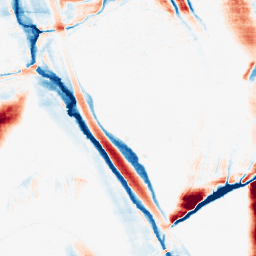
Category: morphological
Decomposition family: morphological_ellipse
Decomposition parameters: operation: average
width: 10
height: 50
Upsampling method: sinc_blackman
Upsampling parameters: scale: 8
kernel_size: 16
Upsampling scale: 8